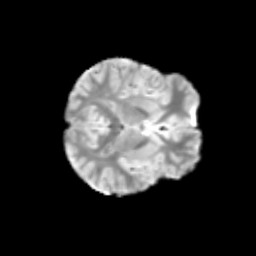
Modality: T2w
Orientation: axial
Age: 10
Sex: male
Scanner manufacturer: siemens
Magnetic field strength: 3 T
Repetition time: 3.8 s
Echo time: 0.07 s